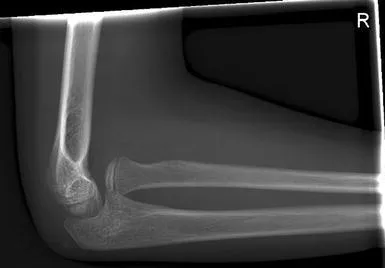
Lateral radiograph of the patients' right elbow. Note the dislocation of the radial head.
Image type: radiology (x_ray)